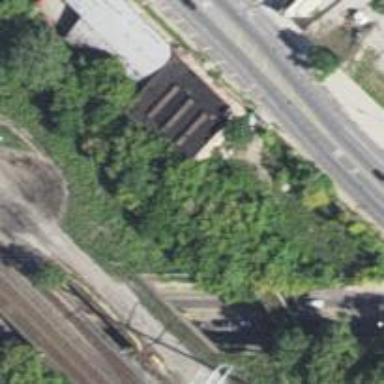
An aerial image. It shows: Abandoned railway.